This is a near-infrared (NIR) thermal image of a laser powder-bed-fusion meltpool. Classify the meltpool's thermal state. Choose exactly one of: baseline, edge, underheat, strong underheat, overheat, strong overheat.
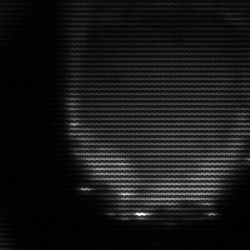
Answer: edge